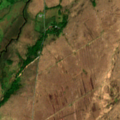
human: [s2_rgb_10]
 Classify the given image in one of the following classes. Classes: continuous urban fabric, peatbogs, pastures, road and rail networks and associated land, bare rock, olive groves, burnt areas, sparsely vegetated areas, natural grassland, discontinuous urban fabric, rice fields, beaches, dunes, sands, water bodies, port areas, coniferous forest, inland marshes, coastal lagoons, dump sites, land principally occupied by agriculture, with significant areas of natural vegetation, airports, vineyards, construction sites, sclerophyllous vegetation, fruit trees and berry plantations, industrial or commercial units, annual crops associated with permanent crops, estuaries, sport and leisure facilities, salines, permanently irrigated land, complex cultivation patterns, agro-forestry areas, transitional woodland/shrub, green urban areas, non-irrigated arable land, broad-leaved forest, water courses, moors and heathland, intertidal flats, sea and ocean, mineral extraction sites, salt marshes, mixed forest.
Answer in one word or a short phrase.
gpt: land principally occupied by agriculture, with significant areas of natural vegetation, peatbogs